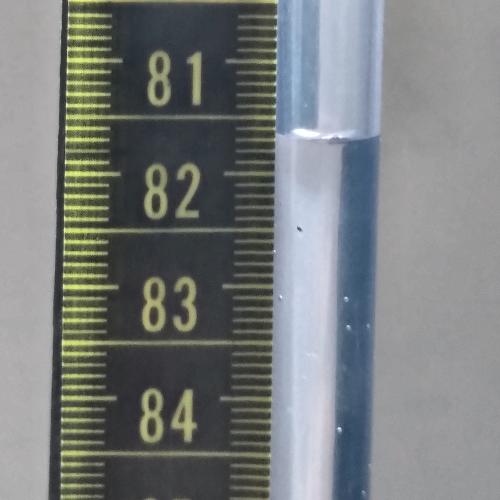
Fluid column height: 81.7 cm